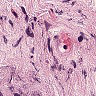
Metastatic tissue present: yes